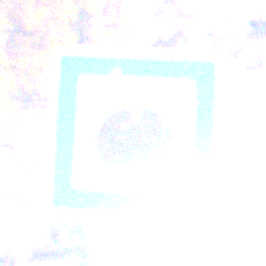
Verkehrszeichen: Tunnel
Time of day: Night
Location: Outdoor (Urban)
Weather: Clear
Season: NotSpecified
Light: Artificial